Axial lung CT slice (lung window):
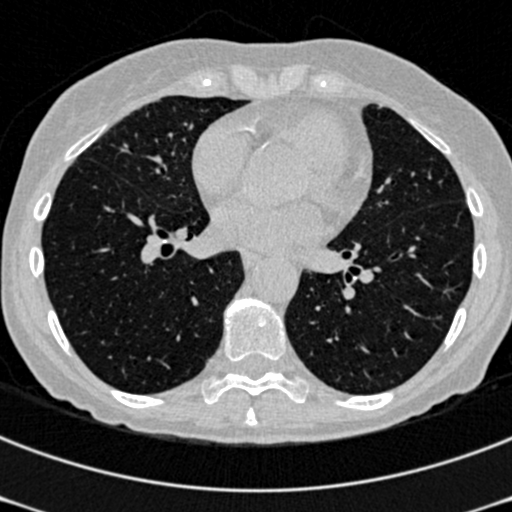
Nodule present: no